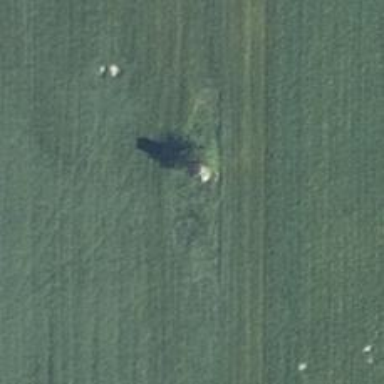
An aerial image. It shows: Hunting stand.